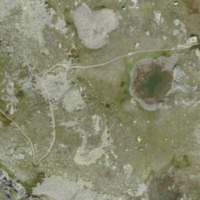
EUNIS habitat code: 48
Species observed at this site:
Phoenicurus ochruros